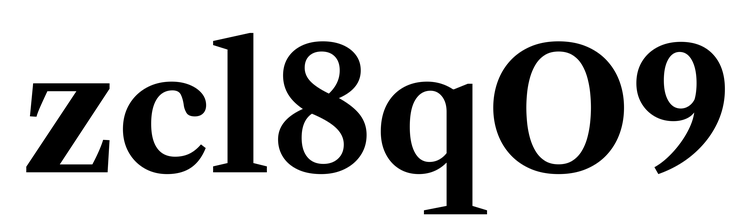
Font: LibreCaslonText_Bold